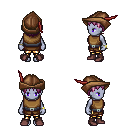
a pixel art fantasy rpg character, female body template, dark elf, purple skin, leather chest armor, gold greaves, pink plain hairstyle, leather cap, bracelets, maroon shoes, four views (front, back, left, right), 2x2 character sprite sheet, small pixel art, hard edges, no anti-aliasing